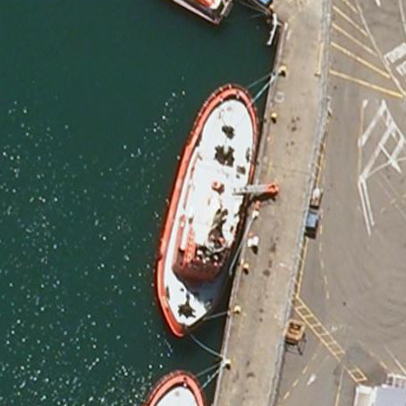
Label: civil